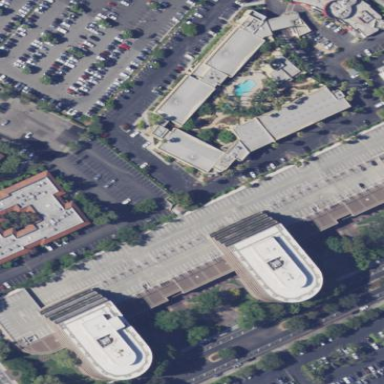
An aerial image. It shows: Building segment dedicated to parking.